Question:
This is the code that provided by apple's swift tutorial. On the 4th line, I checked and not found the usage of default absence parameter value. Could anyone explain the usage of this line
'''
init(name: String, prefix: String? = nil)
'''
Does that mean if I initialize the Starship like this:
'''
Starship("SuperHero")
'''
is ok?
I think I should initialize the Starship class like this
'''
Starship(name:"SuperHero")
'''
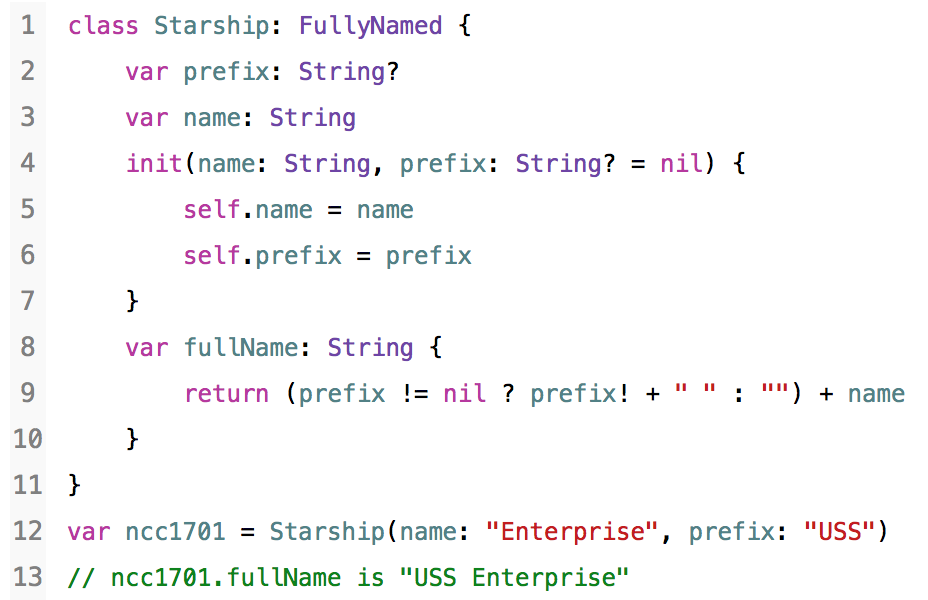
Answer: Yes, that will be valid code.
With default value for 2nd parameter you indeed can provide only one parameter to initializer:
'''
Starship(name:"SuperHero")
'''
That will be identical to the following call:
'''
Starship(name:"SuperHero", prefix:nil)
'''